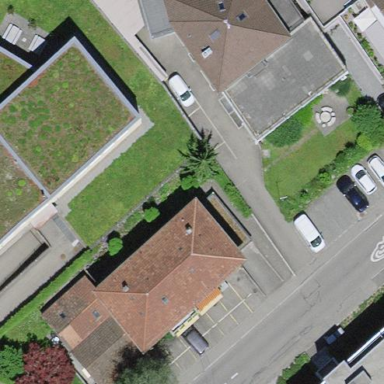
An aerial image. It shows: Detached building.